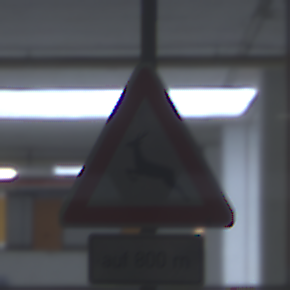
Verkehrszeichen: WildwechselRechts
Zusatzzeichen unten: LaengeEinerStrecke5
Umgebung: Indoor, Special
Tageszeit: NotSpecified
Wetter: NotSpecified
Licht: Artificial
Jahreszeit: NotSpecified
Kontrast: HighContrast